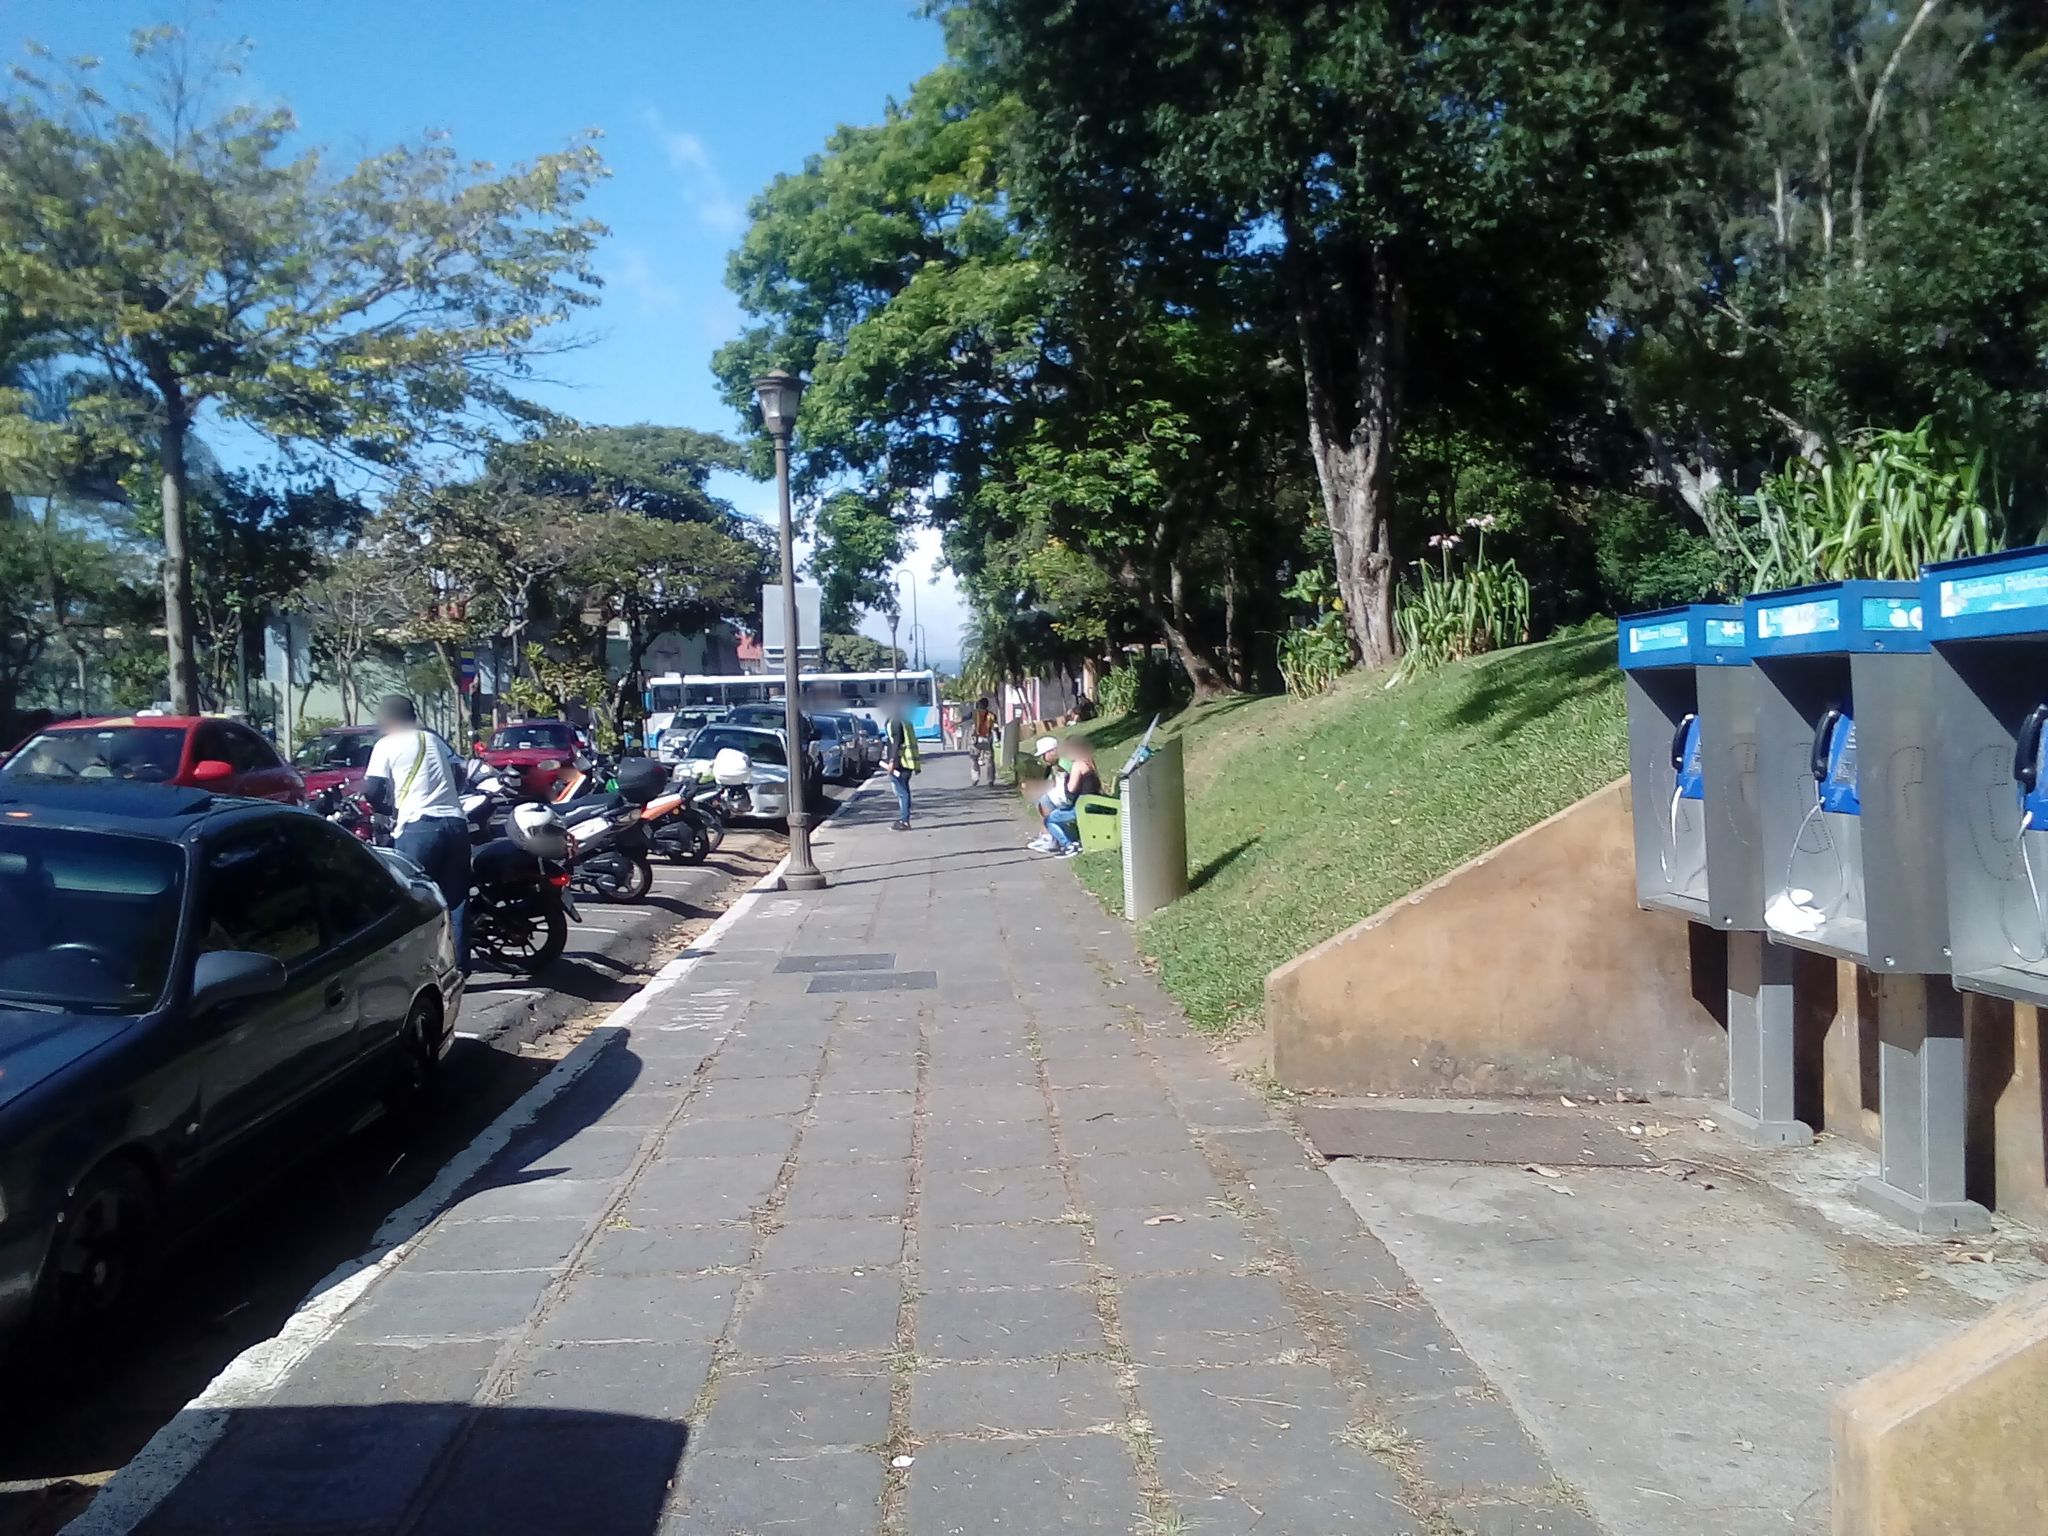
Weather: clear
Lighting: day
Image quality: good
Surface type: walking surface
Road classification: residential
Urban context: urban centre
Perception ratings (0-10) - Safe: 4.28, Lively: 8.38, Beautiful: 7.91, Boring: 3.1, Depressing: 4.92, Wealthy: 6.34